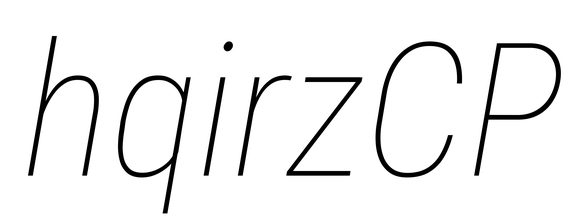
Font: Roboto-Italic_Condensed_Thin_Italic